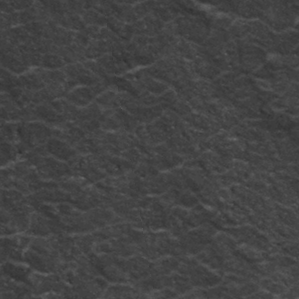
Label: frost